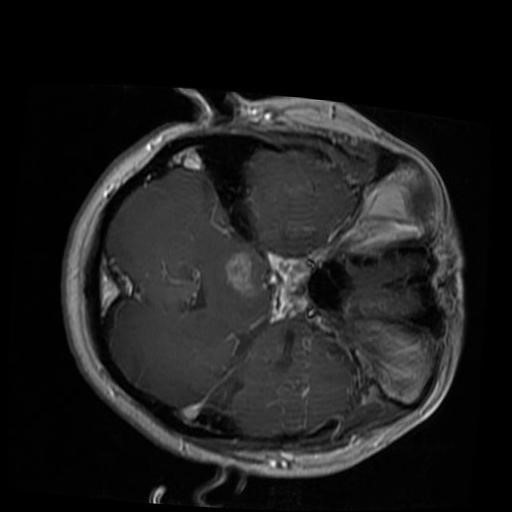
Label: brain_glioma